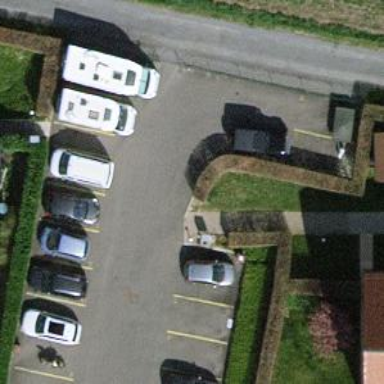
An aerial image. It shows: Hedge acting as barrier.